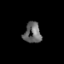
Tissue: skin
Cell type: Epithelial cells
Senescence score: 0.867
Nuclear area (px): 344
Mean DAPI intensity: 104.701